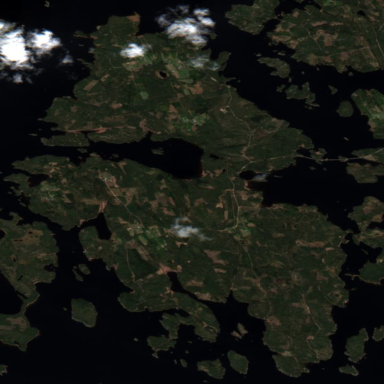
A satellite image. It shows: Image showing island.